Question: I am willing to get the ImageView appear above the MapView because it contains two buttons, however, what ever i did, the MapView still Hiding the UIImageView:

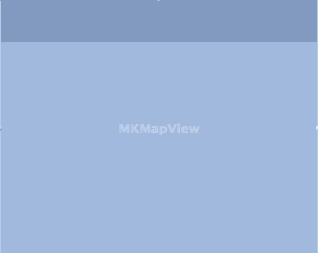
Answer: There is a column to your left when you are looking at interface files, that show the objects associated with you .xib. The bottom-most object will be the one that is in front of all the others